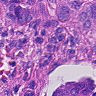
Metastatic tissue present: yes